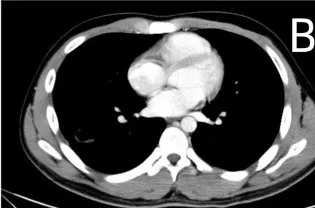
(B) After Preoperative Chemotherapy (Before Right Lung Lobectomy). Imaging showed a reduction in the right lower lung mass to 2.0 cm x 1.8 cm, now presenting as a cavitary lesion.
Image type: radiology (ct)